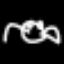
Label: frog